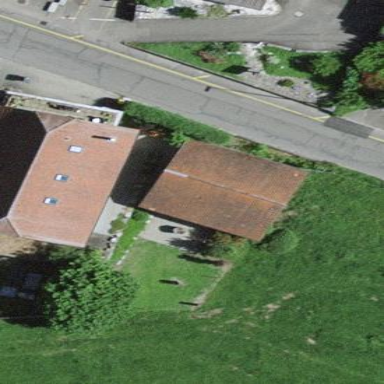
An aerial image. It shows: Rural barn.